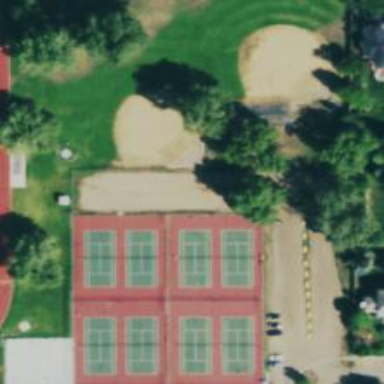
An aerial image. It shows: Sports centre featuring tennis facilities.